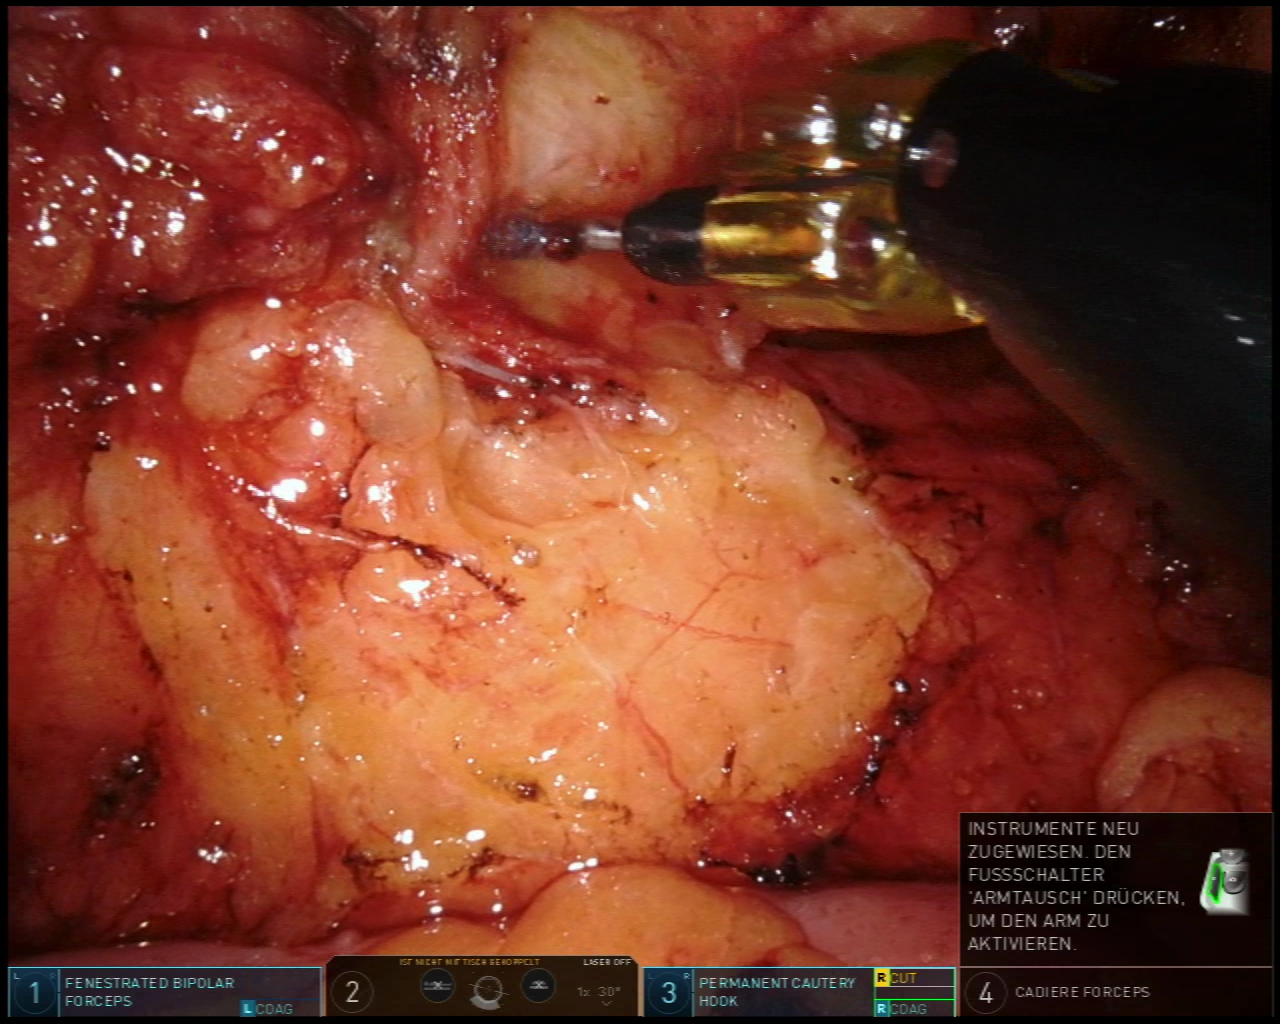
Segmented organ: inferior_mesenteric_artery
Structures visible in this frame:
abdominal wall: no
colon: yes
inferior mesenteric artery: yes
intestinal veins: no
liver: no
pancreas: no
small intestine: no
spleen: no
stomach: no
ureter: no
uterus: no
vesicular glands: no